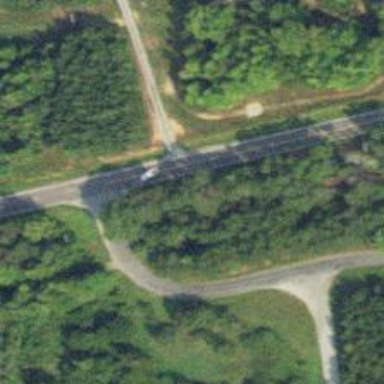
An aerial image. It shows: Asphalt road classified as primary highway.